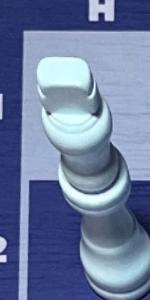
Label: King_White